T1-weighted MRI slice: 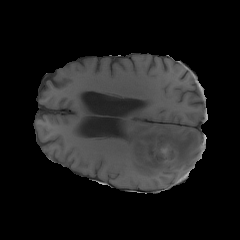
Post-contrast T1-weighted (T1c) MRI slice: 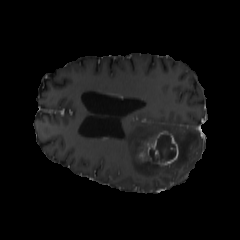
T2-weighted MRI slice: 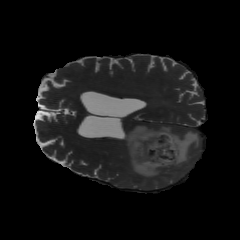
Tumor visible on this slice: yes